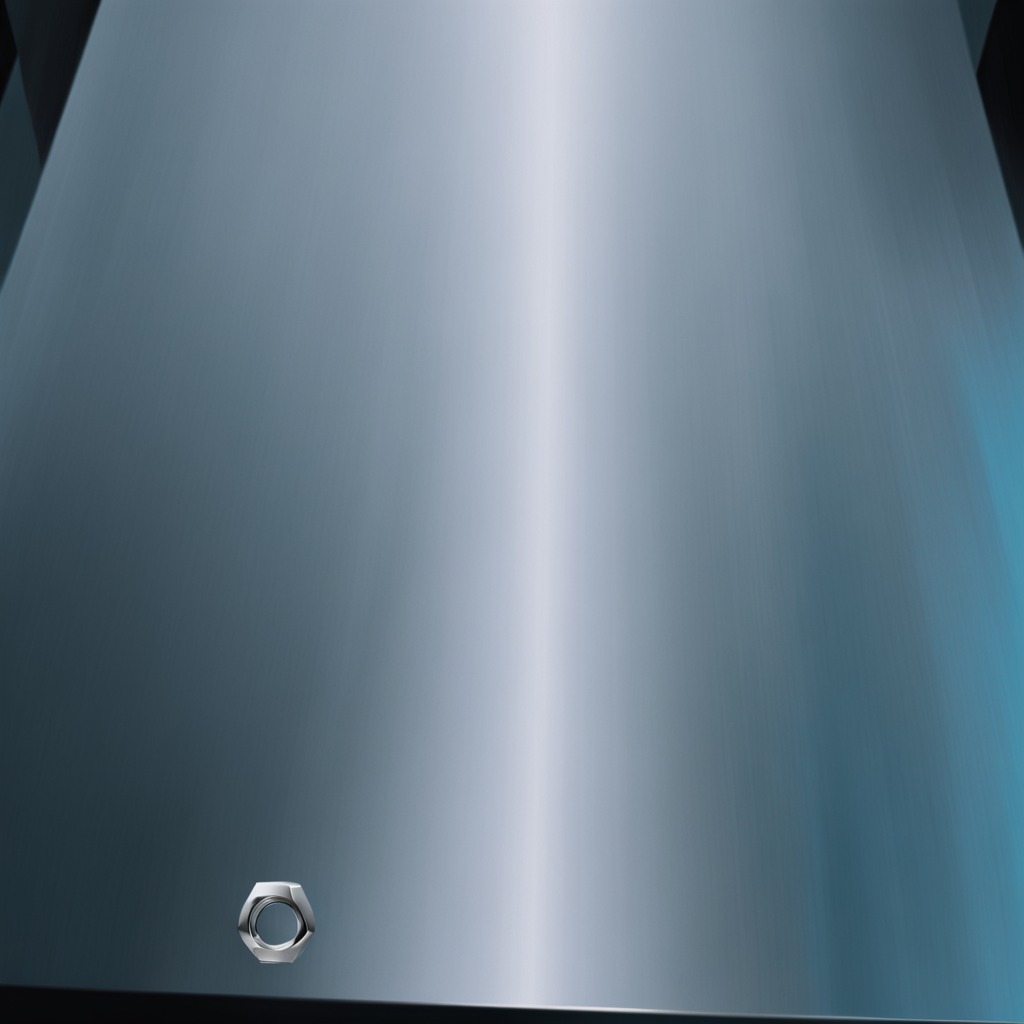
A metal nut is lying on the metal table in a machine shop under fluorescent lights.